Question: I am currently trying to create a list of lists in OCaml using a single list, where each new list contains the set of products resulting from multiplication of each list element by the first, second, third, and so on, list element. I should also say now that I'm only allowed to use 'List.hd', 'List.tl', and 'List.nth'.
An example would be:
'''
[-1, 1, -1, 1] -> [1, -1, 1, -1]
[-1, 1, -1, 1]
[1, -1, 1, -1]
[-1, 1, -1, 1]
'''
I've created a function that does this perfectly fine, but my issue is that it only does so for the very first time, as every additional time it destroys the head of the list and does it for the new smaller list. I need help making it so the list isn't getting destroyed as I do this.
Here is my code that implements the multiplication and appends the result as a list in the list of lists:
'''
let rec hopTrainAstate = function (astate) ->
if((astate == []))
then []
else multiplyAll(List.hd astate, astate)::hopTrainAstate(List.tl astate);;
'''
Here is my code for the multiplication:
'''
let rec multiplyAll = function (head, alist) ->
if((alist == []))
then []
else (head *. List.hd alist)::multiplyAll(head, List.tl alist);;
'''
Here is the result of using the function with the example above:
[
As you can see, the multiplication is working just fine, but it's working on a list that keeps removing the head. I am pretty new to OCaml so maybe this isn't as hard as I think it is, but I haven't been able to find anything online that has helped. I really appreciate any help!
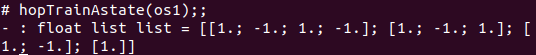
Answer: Your main function is working with smaller and smaller lists, so this is more or less the expected result.
It would probably help if your main function had a second parameter that represents the whole list. That's what you need to be passing to your multiplication function.
If you don't want your main function to have an extra parameter (which is reasonable) then you could write a helper function. In fact, a helper function inside the main function could easily access the initial list directly.
If you're just starting with OCaml, you might not know what a helper function is. It's a function that's used inside the main function to help with the computation. For example if I want to find the maximum element of a list of non-negative ints, I could write this:
'''
let find_maximum l =
let rec imax max_so_far il =
match il with
| [] -> max_so_far
| hd :: tl ->
if hd > max_so_far then imax hd tl
else imax max_so_far tl
in
imax (-1) l
'''
It's fairly common to have a recursive helper function inside a non-recursive main function. This allows the recursive function to have extra parameters.
Note that in this example the helper function 'imax' could access the original list under the name 'l' if it was interested in this value.